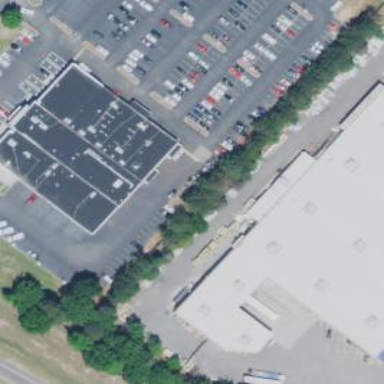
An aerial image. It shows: Building that houses car shop.